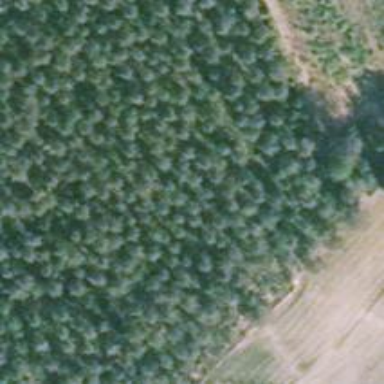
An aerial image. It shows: Forest area.